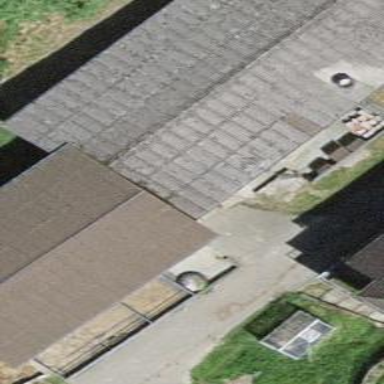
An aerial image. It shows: Sty building.